Question: I'm creating a plug-in which adds various functions on top of a core application. The plug-in gives administrators the ability to upload a CSV file and performs the following functions depending on the information entered in the file (by performing operations on the database of the core application):
- - - - - -
I would like to draw a UML use case diagram for this plugin but can't figure out what should go where, especially the uploading of the CSV file. I'm also confused with how to draw the role of the core application here. The only thing it does directly is authorization in this case. The plugin also performs these functions by performing operations on the database of the core application and I'm wondering if there should be some associations coming from create users for example because of this.
One of my attempts can be found here:

Thanks in advance for any help offered!
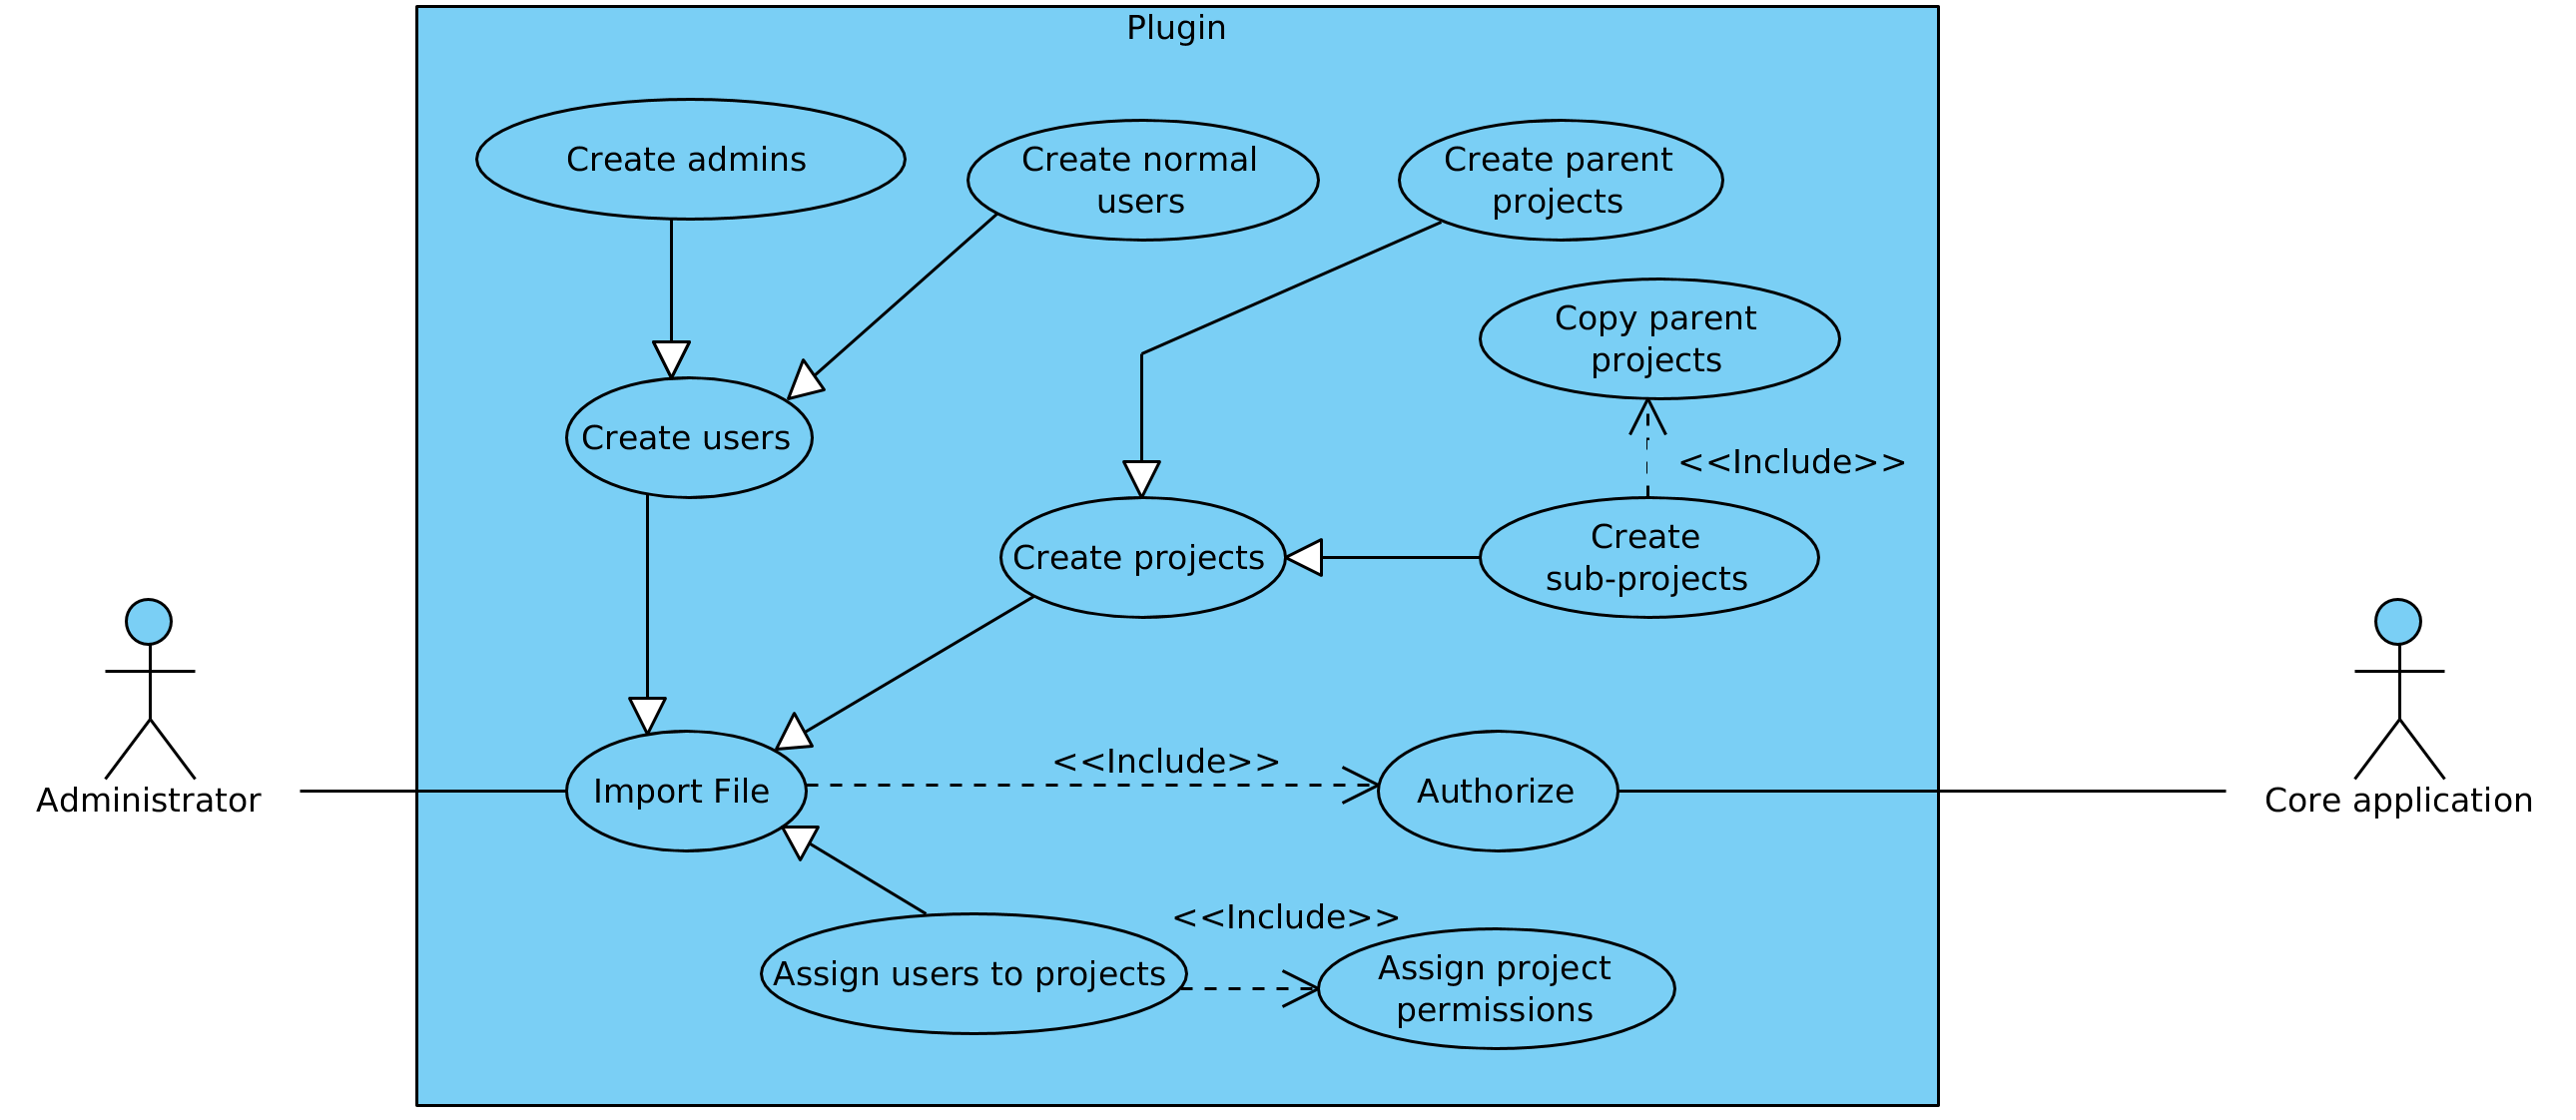
Answer: Foreword: My answer is based on Bittner/Spence (and others) and on the definition found in the UML specs.
---
A use case is about added value the system under consideration brings to the primary actor. Your system has (as it seems) three use cases
- 'Create user'- 'Create project'- 'Assigning user to project'
Those are your use cases and no more (to what I read from your explanation). All the other bubbles you put there are from a functional decomposition and are no use cases but (likely) some steps in activities inside the use cases. Simply throw them away.
The actor 'Core Application' looks like representing the system under consideration. If so: throw it away since that would be wrong.
The 'Authorize' bubble is (I guess) a constraint you need to attach to the use cases and shall mean that you have to authorize against the database. It's no use case.
Your system would look like
<URL>
Now your plugin is just using the existing use cases and executes them based on some scripting in the uploaded CSV. So that's a new use case. Depending on the design this could simply be a new use case added to the existing system. A name for the UC could be 'Upload control file' to describe what is actually done.
<URL>
It would be a different story if you would allow sort of a a dynamic extesion of a system. You could design it just like so:
<URL>
The 'Value added system' just has the "upload" UC and uses the core system as an actor.
---
Why disregarding the norm? Well, for many and a simple reason: it's of no use. It's a pure technical description and following that your will end up in spider webs. Focus on added value is just what needs to be at the start of a project. If you don't have that you are lost from the beginning. There are a couple of well known authors propagating this approach. I learned from Bitter/Spence and found it usefull ever since.